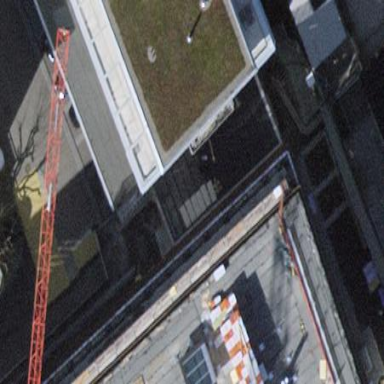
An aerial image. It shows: Commercial building.